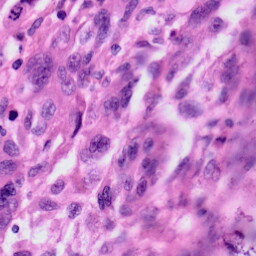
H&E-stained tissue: Skin